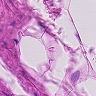
Metastatic tissue present: no